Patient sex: M
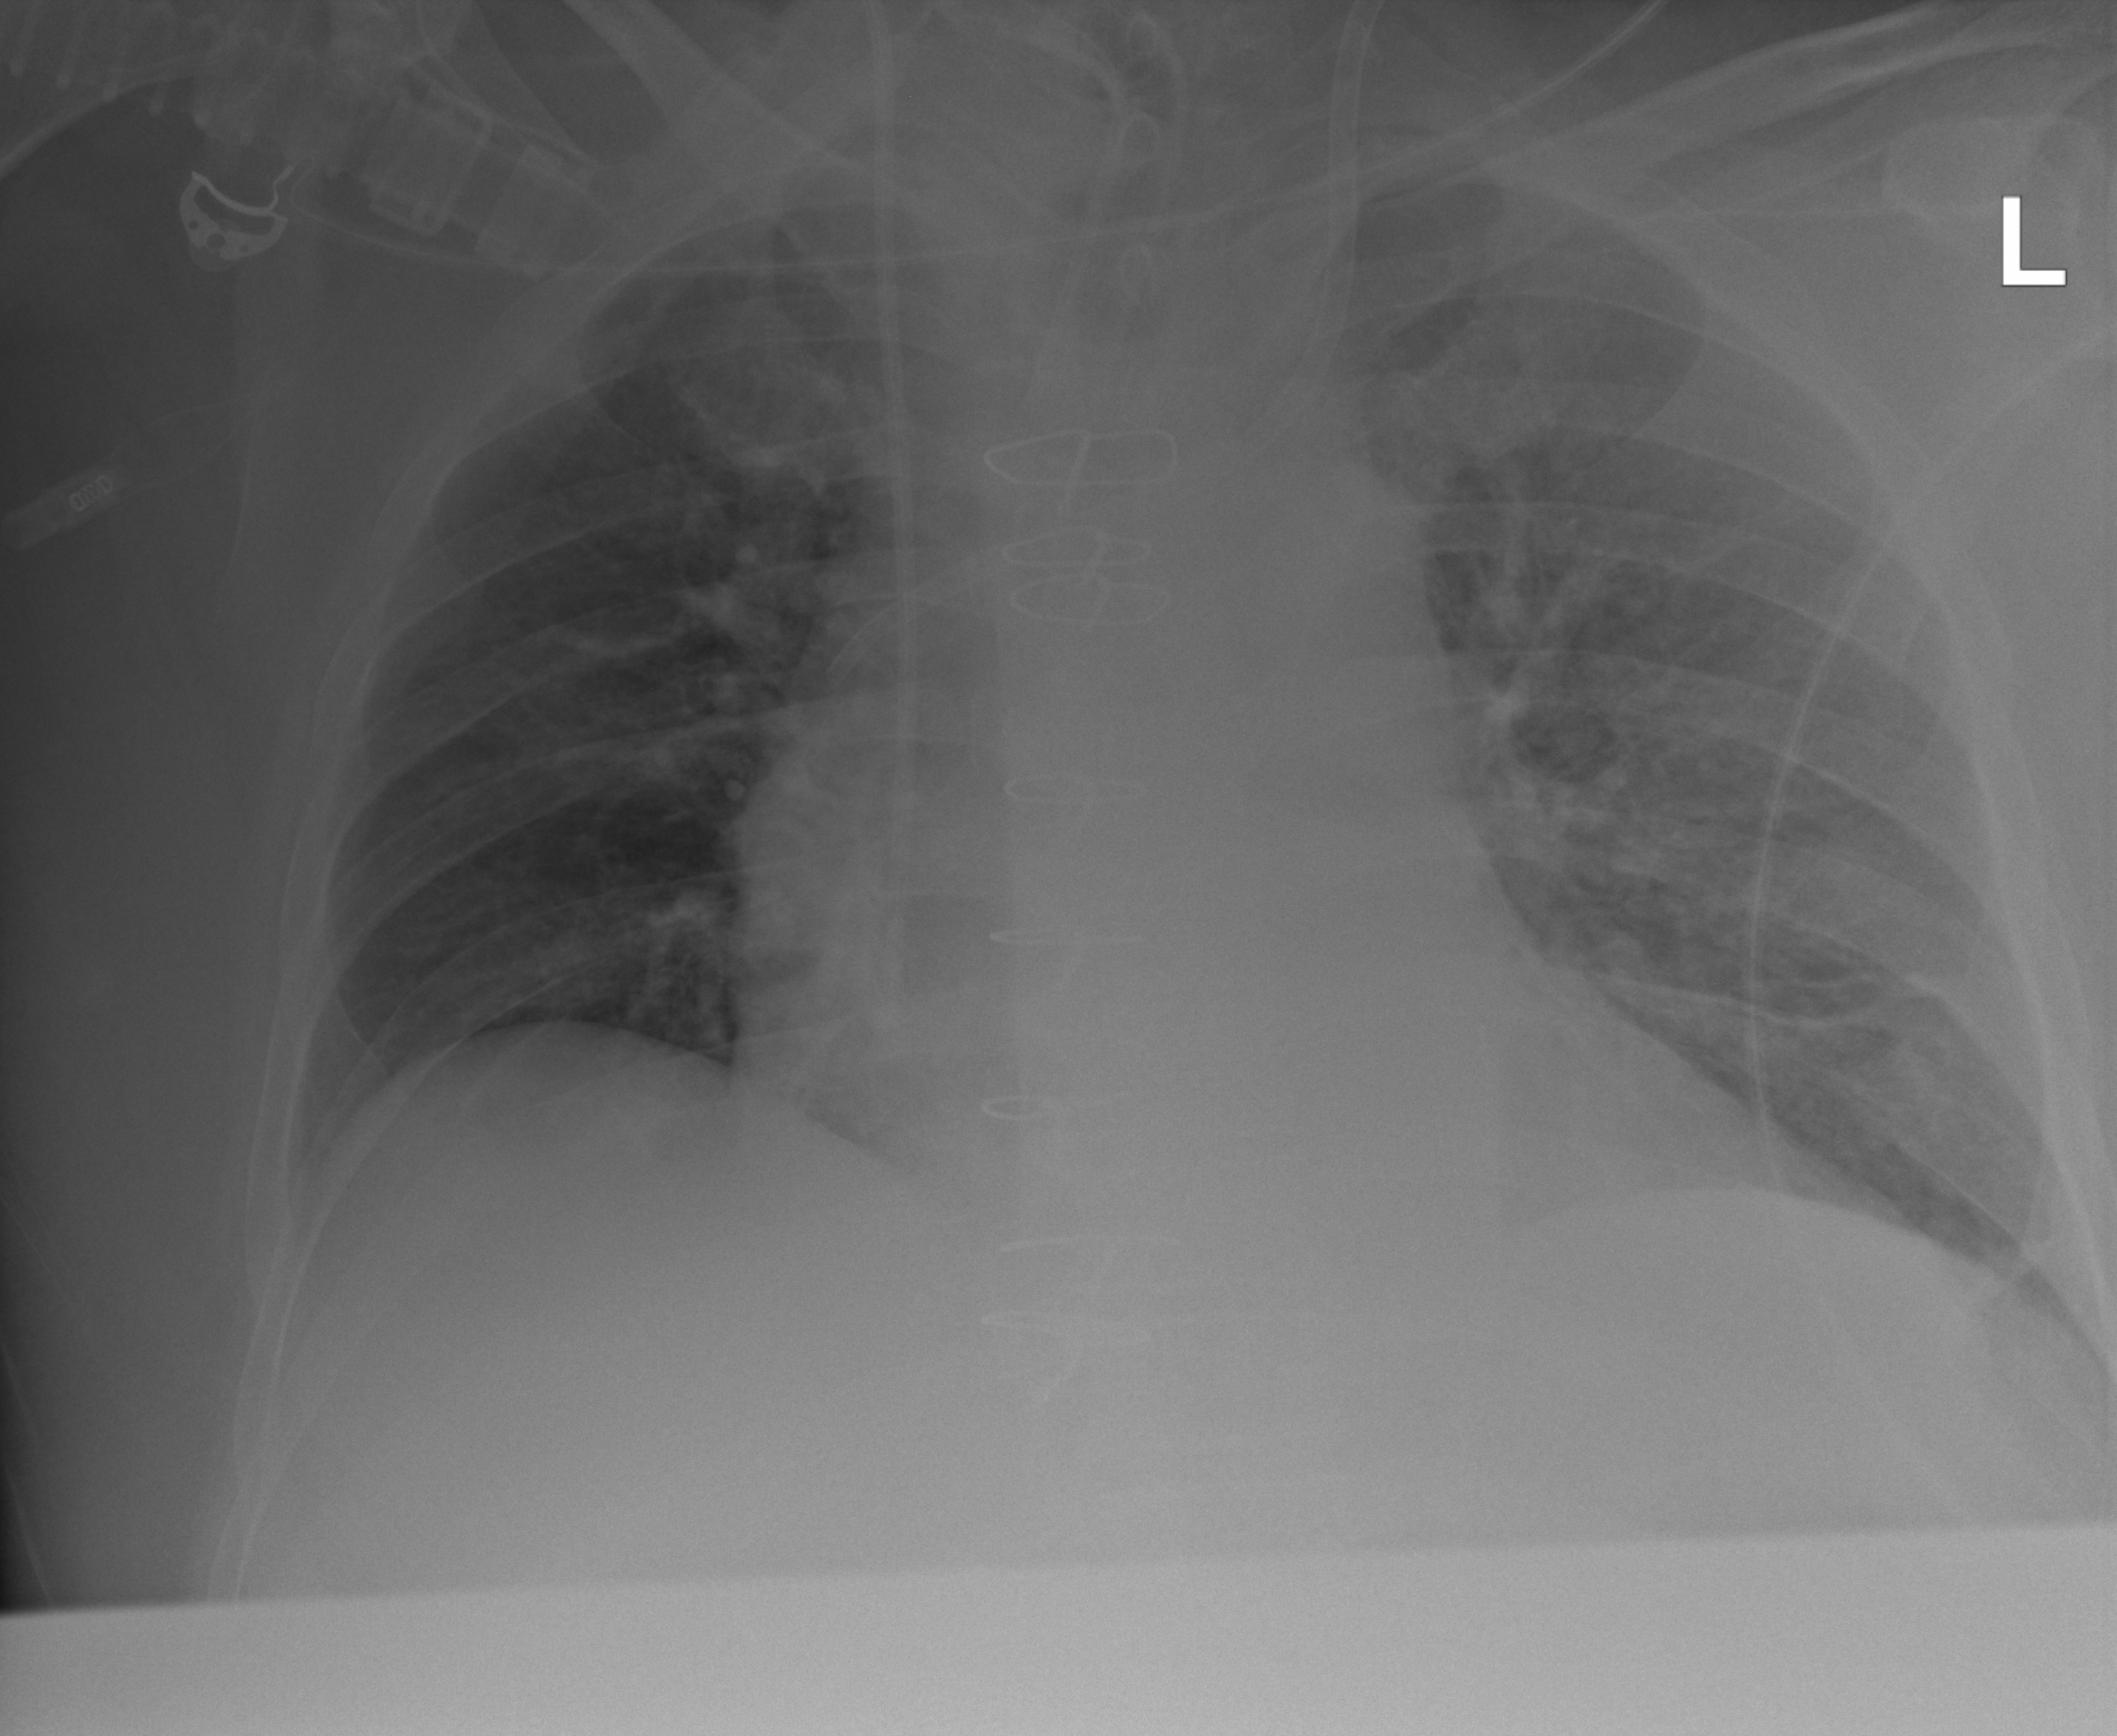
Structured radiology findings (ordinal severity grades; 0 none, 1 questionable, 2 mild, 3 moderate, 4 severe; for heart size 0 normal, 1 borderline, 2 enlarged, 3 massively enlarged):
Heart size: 2
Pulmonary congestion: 1
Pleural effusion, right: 0
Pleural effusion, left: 0
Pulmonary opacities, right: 0
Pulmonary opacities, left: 1
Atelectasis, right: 0
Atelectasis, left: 2